Question: I am trying to find the way to OCR the MICR codes from document. For that I used <URL> library, Using this I got success in recognizing texts but when it comes to MICR it fails to recognize that.
Here is the sample MICR image which I want to read:

This is a 'MICR E-13B' fonts (<URL>.
So is there any open source library to recognize MICR codes for Android? I found <URL> SDK which provides this functionality but that is paid.
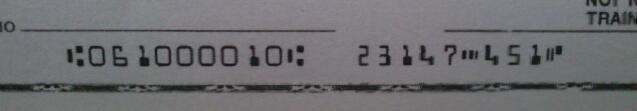
Answer: You can use Tesseract with <URL> language data file.